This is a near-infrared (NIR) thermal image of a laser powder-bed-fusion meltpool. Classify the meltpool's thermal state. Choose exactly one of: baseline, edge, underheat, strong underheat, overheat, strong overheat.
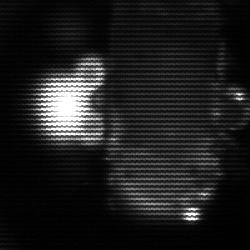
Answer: strong underheat